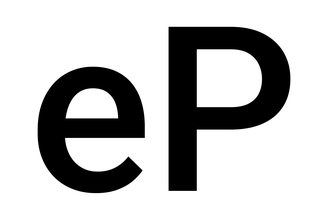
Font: Roboto_Medium